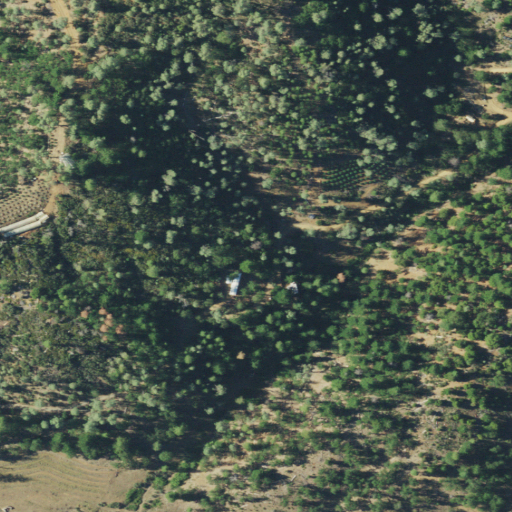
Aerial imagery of valley in California named Billy Gulch containing shrub, evergreen forest, and open development